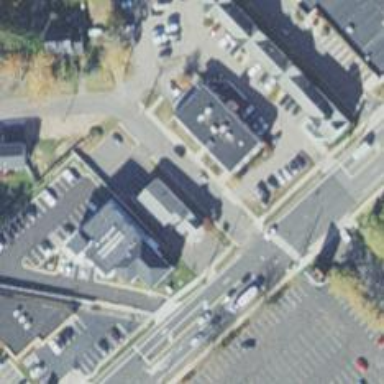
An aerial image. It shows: Healthcare clinic.